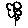
Label: flower